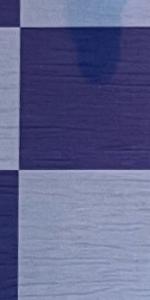
Label: Empty